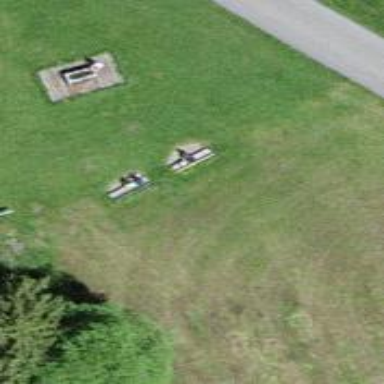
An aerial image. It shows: Brown bench.